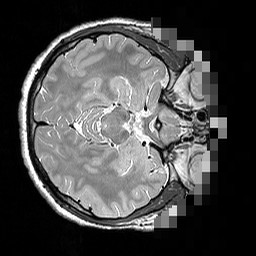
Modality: T2w
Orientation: axial
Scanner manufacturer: siemens
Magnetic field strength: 3 T
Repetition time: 2.5 s
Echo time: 0.144 s